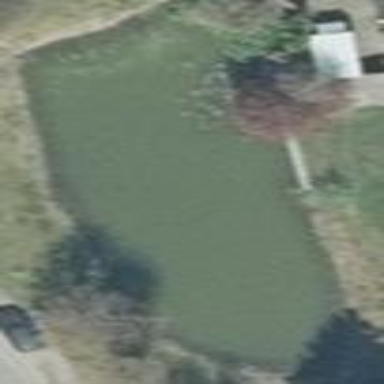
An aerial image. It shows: Peaceful pond surrounded by nature.